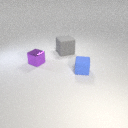
large gray rubber cube to the right of small purple metal cube